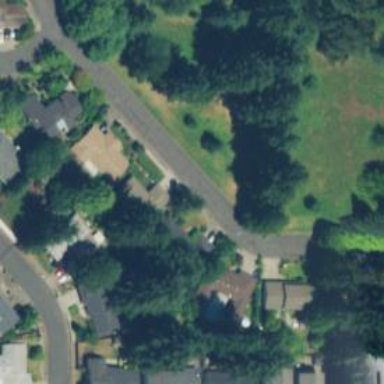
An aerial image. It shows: Residential road with sidewalk on the left side.